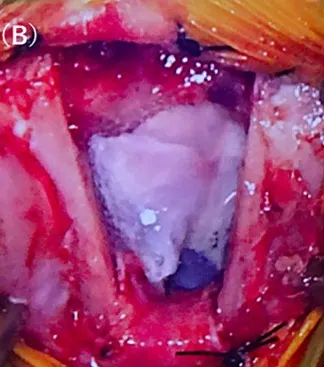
Intraoperative photographs of the intranasal meningoencephalocele. After resecting the mass the defect was covered with the sections of the tunica vaginalis which were further covered by fibrin glue (B).
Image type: medical_photograph (other_medical_photograph)